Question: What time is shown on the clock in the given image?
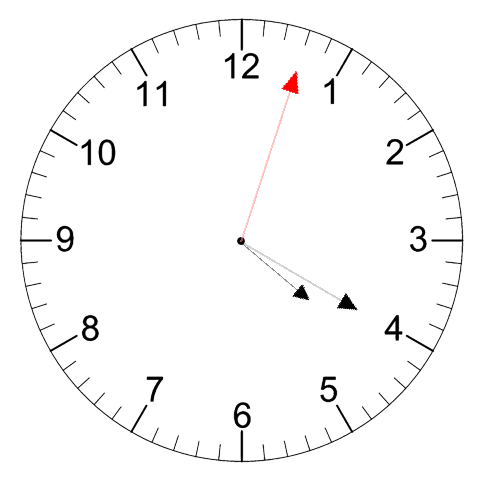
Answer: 04:20:03